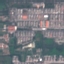
Land use / land cover class: Residential